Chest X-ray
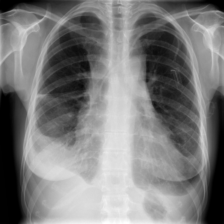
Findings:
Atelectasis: negative
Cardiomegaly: negative
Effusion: positive
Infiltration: negative
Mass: negative
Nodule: negative
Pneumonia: negative
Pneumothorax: negative
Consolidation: negative
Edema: negative
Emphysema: negative
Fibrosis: negative
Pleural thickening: negative
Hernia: negative